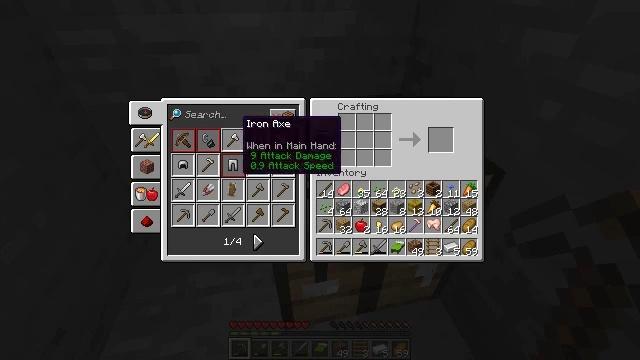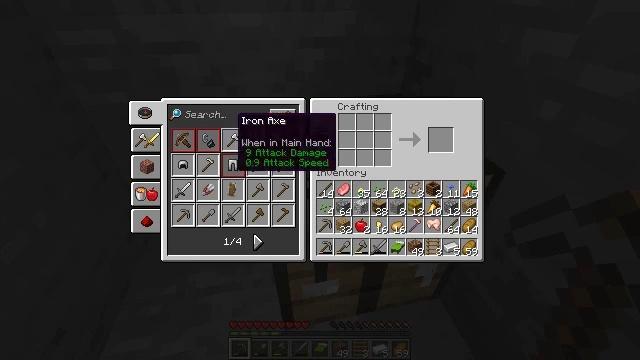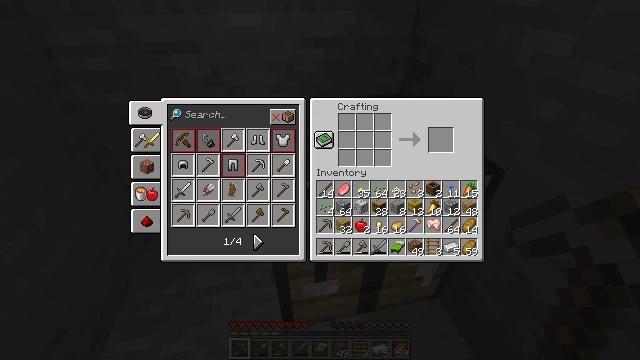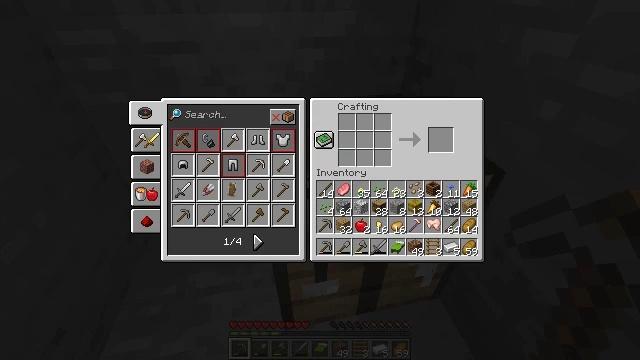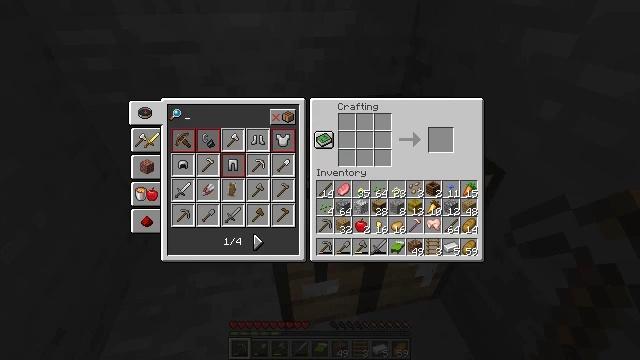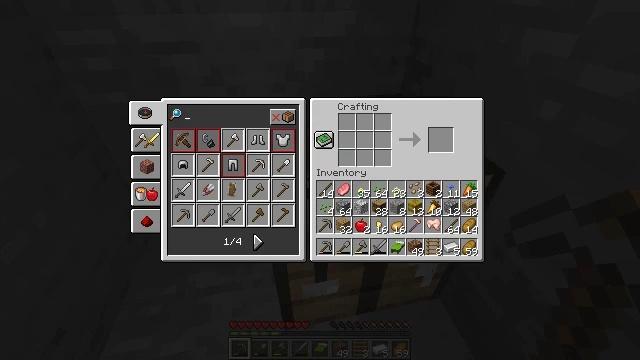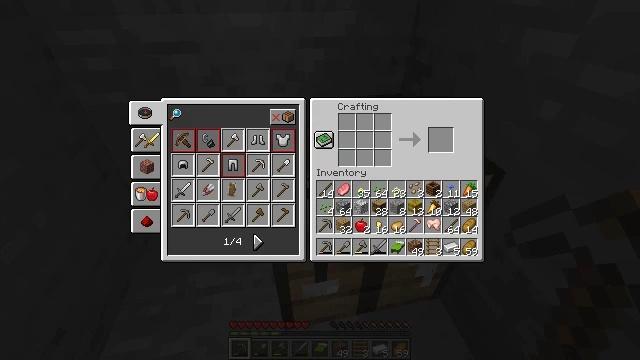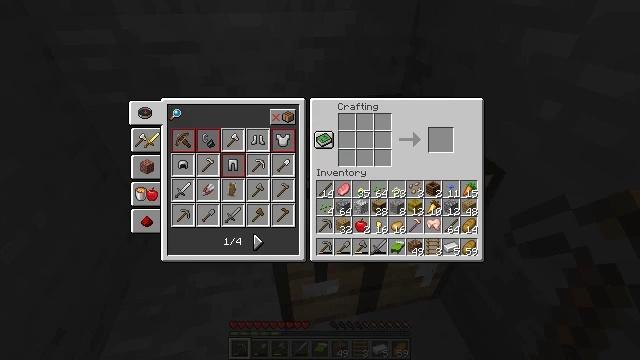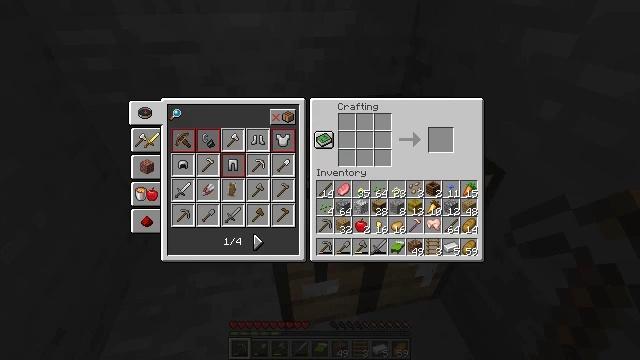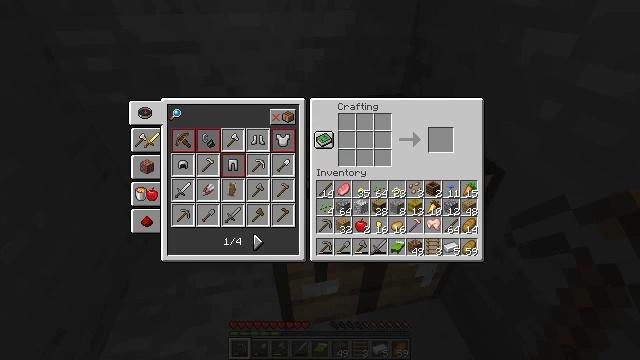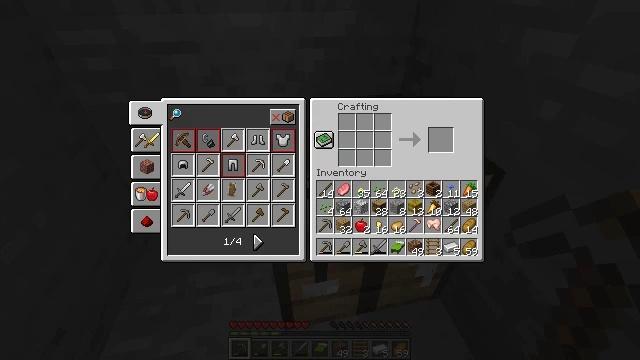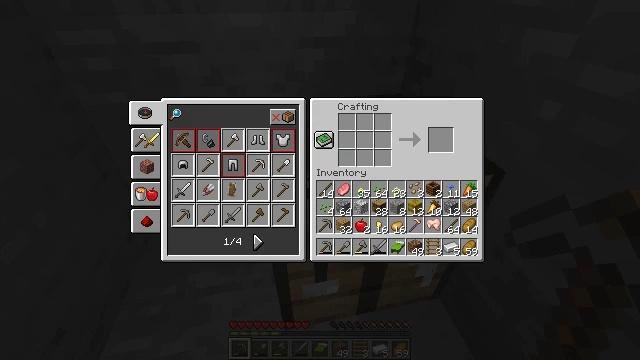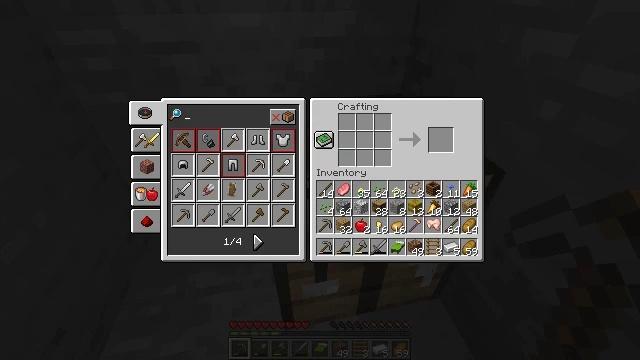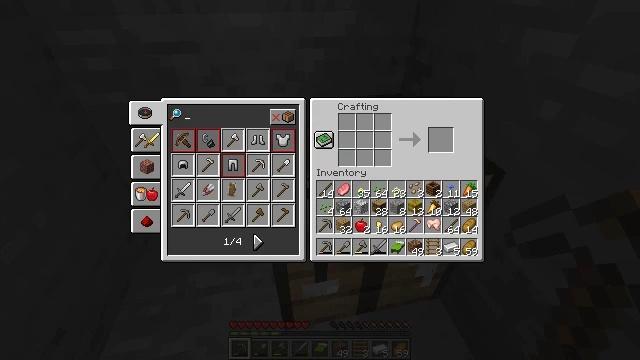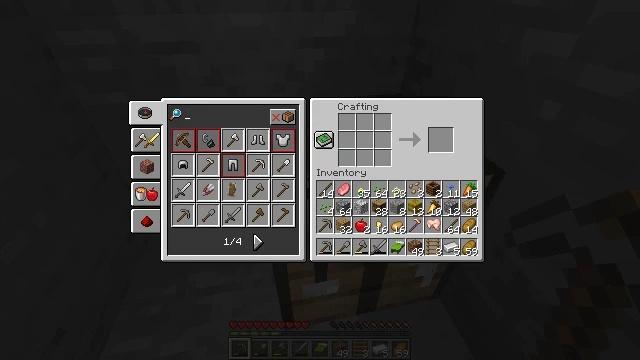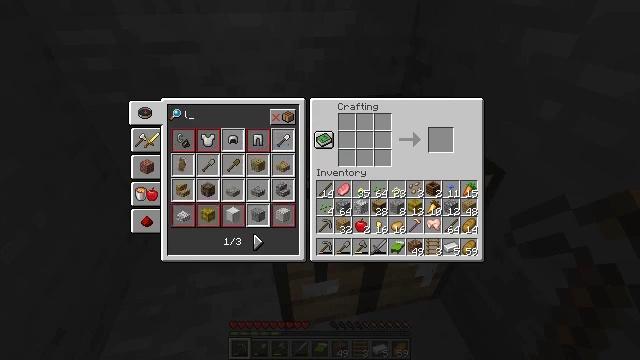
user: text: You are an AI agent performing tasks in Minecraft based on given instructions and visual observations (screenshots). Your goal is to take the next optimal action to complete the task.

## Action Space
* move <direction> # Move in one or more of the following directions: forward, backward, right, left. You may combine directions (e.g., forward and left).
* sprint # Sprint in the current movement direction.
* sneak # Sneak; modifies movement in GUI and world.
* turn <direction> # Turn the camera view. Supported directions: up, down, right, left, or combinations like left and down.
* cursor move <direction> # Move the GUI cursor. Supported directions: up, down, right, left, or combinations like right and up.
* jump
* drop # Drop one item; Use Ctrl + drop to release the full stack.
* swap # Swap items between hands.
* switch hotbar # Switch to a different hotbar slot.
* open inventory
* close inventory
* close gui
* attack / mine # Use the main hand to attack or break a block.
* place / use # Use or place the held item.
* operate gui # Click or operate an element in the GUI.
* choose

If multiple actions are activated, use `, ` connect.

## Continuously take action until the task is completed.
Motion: motion action
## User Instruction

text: Prepare sticks to craft a ladder on the crafting table.
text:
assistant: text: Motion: no_op
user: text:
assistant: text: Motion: cursor move left and up
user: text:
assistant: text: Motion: no_op
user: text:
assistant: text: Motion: operate gui
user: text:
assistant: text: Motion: operate gui
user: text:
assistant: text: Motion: operate gui
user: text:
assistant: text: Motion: no_op
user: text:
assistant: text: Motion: no_op
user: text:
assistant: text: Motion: no_op
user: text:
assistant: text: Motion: no_op
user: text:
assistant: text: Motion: no_op
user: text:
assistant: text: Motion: no_op
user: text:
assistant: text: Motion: no_op
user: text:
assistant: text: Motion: no_op
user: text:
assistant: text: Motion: no_op
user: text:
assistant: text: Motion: no_op
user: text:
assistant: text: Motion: move left
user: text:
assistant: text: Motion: move left
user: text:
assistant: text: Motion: move left
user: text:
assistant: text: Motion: move left
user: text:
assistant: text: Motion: move left
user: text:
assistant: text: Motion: no_op
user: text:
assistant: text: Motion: no_op
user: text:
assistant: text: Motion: move right
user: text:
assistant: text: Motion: move right
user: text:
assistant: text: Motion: no_op
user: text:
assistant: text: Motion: no_op
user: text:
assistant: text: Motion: no_op
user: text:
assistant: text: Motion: no_op
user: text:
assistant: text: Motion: cursor move down